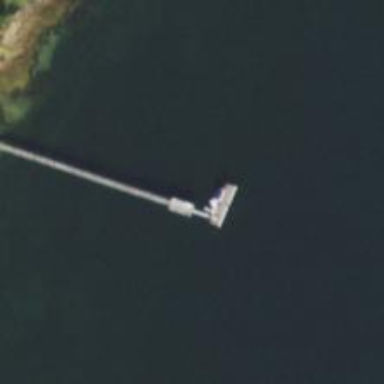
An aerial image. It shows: Commercial mooring pier.